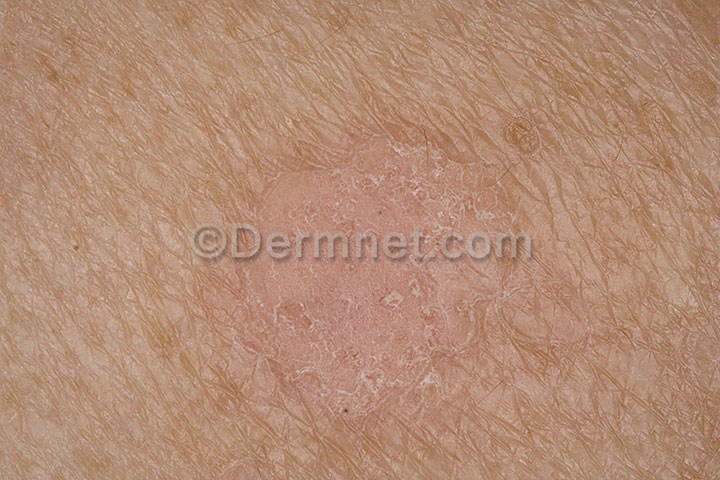
Disease: Seborrheic Keratoses and other Benign Tumors